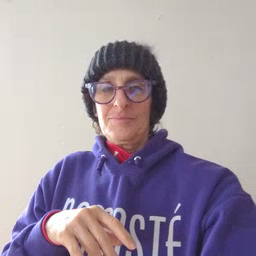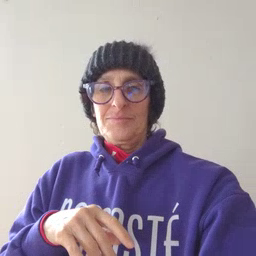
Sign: talk